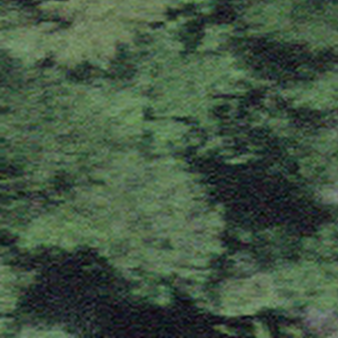
Label: other